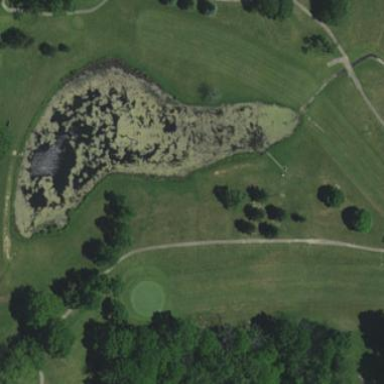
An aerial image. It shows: Picturesque scene of golf course with lateral water hazard.